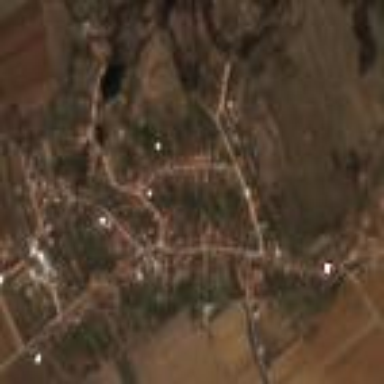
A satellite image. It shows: Residential area in village.